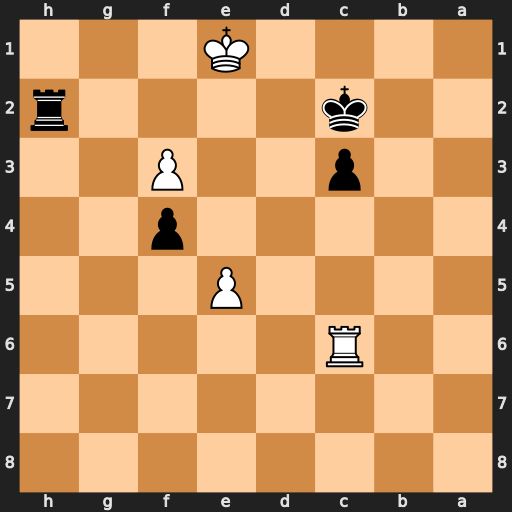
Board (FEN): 8/8/2R5/4P3/5p2/2p2P2/2k4r/4K3
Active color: b
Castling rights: -
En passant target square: -
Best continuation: Kd3 Rd6+ Ke3